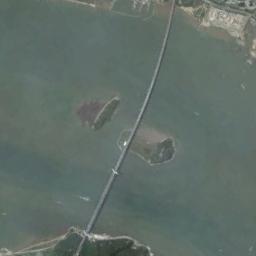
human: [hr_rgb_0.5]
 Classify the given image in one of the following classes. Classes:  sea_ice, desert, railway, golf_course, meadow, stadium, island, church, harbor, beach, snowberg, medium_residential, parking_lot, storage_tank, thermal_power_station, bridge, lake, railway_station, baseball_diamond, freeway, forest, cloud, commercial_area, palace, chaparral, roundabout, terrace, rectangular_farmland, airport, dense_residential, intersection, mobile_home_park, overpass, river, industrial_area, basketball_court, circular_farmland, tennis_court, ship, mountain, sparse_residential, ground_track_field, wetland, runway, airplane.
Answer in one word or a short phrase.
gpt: bridge